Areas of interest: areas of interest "Tennis Court"
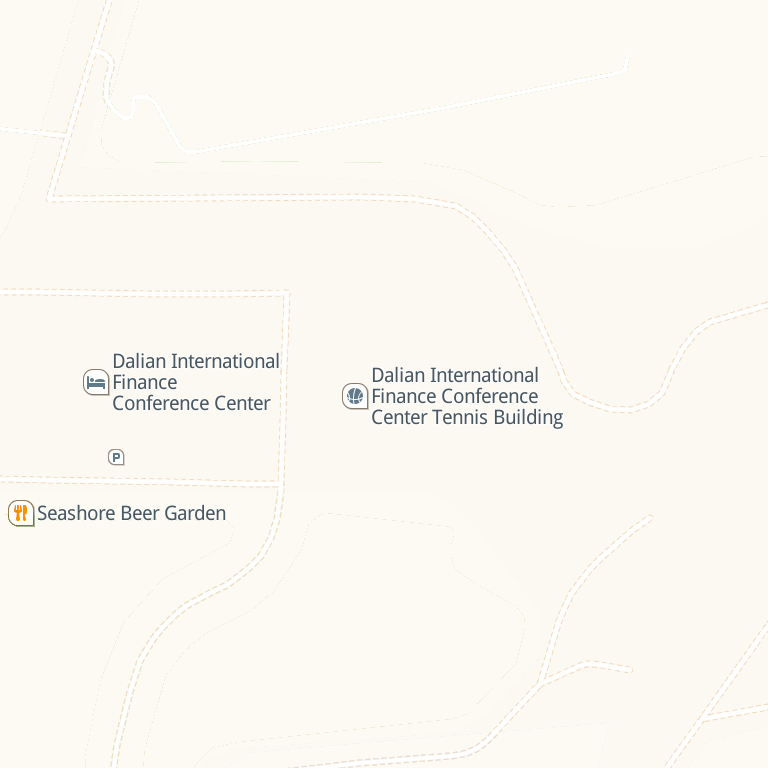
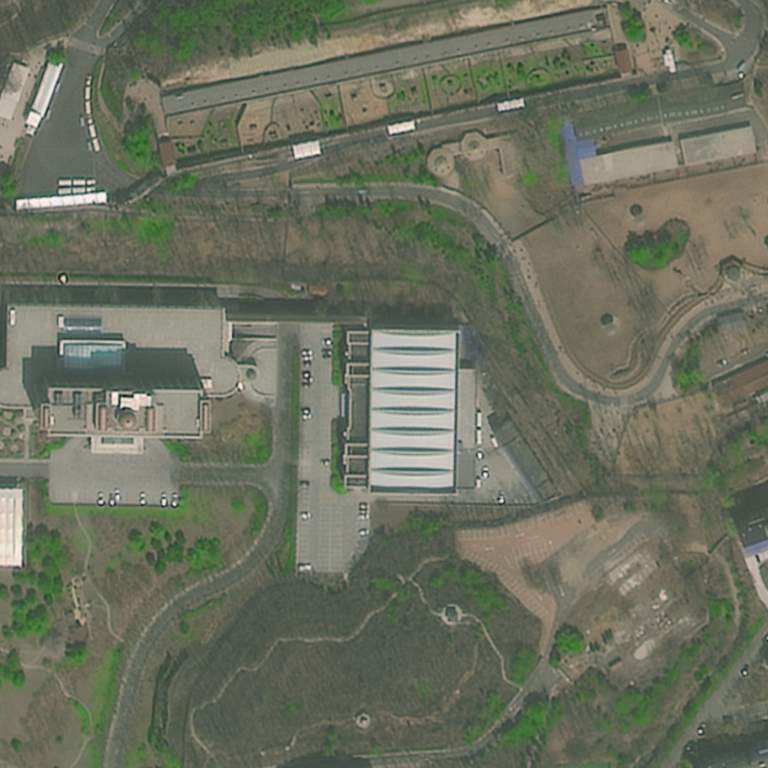